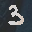
Label: 3